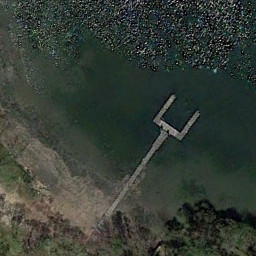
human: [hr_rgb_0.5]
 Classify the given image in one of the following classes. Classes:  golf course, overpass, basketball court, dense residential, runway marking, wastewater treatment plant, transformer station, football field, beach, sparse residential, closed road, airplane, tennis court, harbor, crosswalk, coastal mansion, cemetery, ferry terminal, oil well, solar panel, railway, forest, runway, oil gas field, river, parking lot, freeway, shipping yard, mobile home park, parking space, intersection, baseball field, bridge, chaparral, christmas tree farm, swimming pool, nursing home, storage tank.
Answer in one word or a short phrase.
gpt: ferry terminal